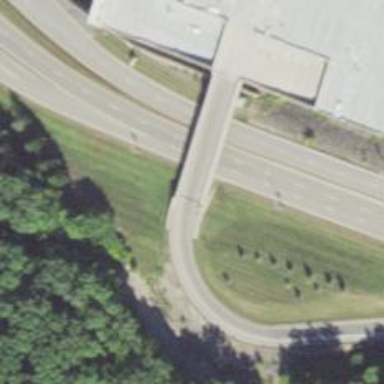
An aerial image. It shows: Secondary link road crossing over bridge.